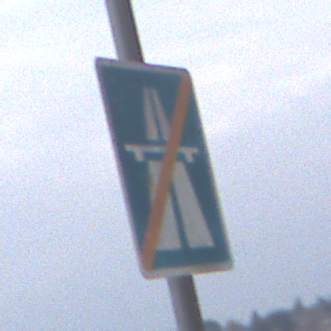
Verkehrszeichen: EndeAutbahn
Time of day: MorningAfternoon
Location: Outdoor (Nature)
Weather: Overcast
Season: NotSpecified
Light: Natural